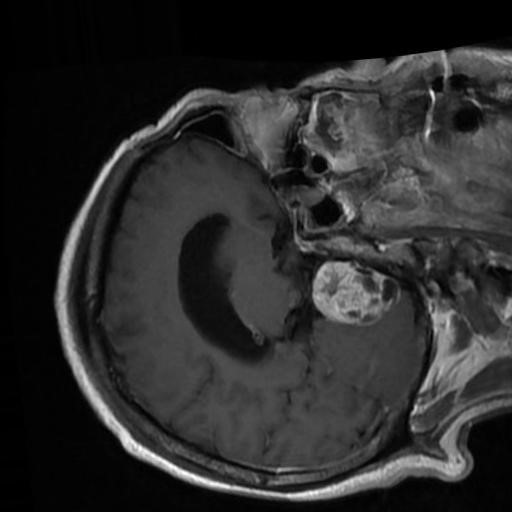
Label: brain_menin